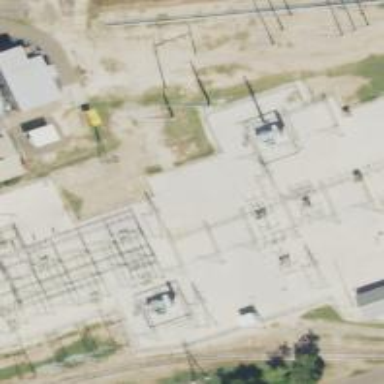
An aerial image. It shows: Switch used for power control.